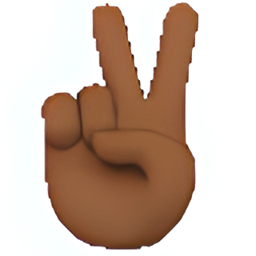
Name: victory hand
Emoji: ✌🏾
Group: People & Body
Sub-group: hand-fingers-partial